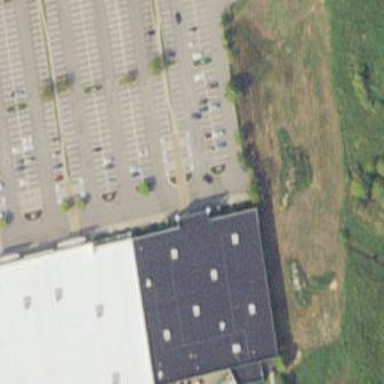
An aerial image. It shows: Retail building.